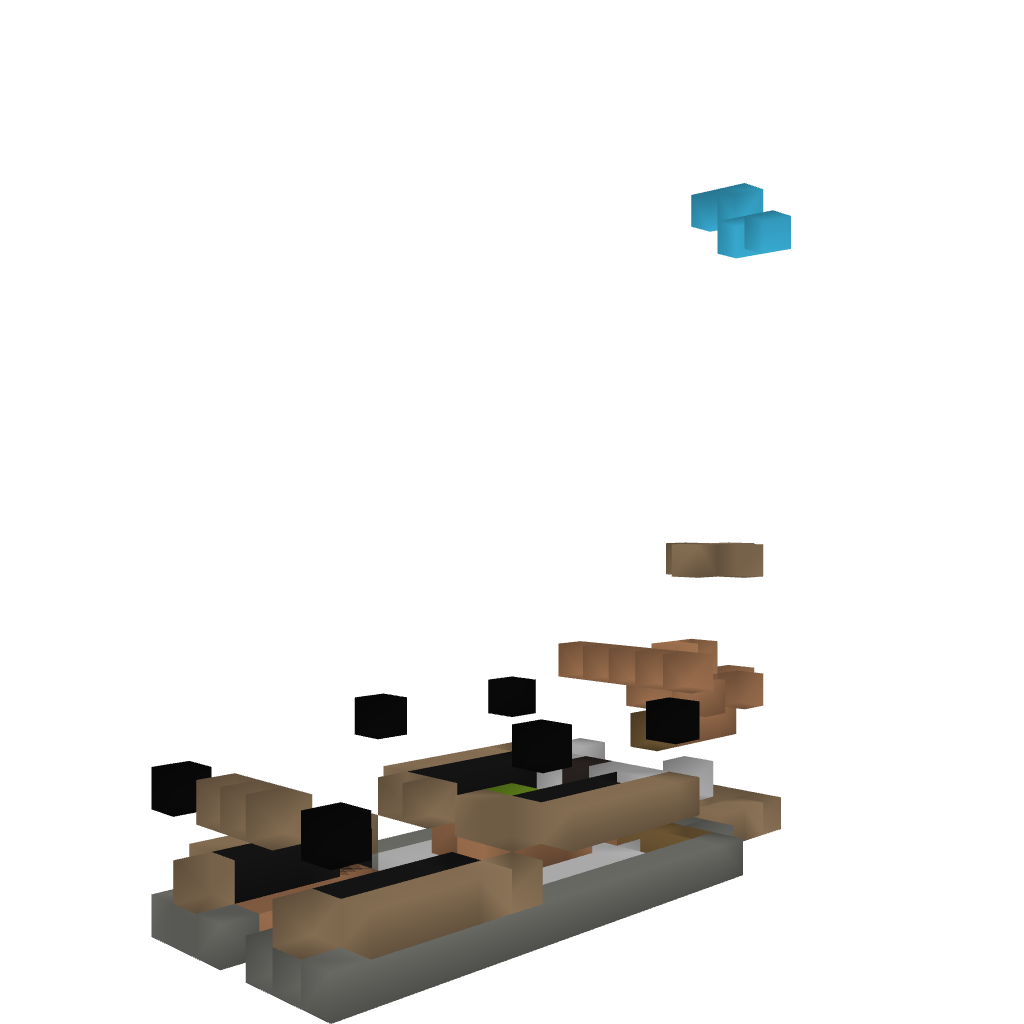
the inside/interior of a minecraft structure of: Pumpkin &amp; Melon Farm